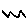
Label: zigzag